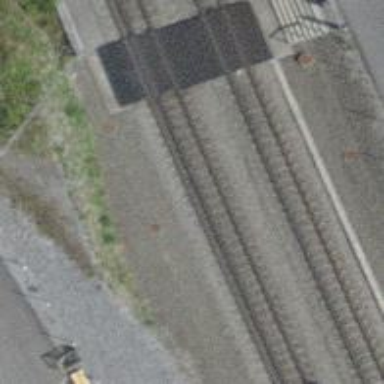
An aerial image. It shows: Narrow gauge railway with electrified contact lines.